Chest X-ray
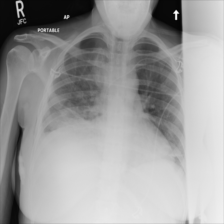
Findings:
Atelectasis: negative
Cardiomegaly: negative
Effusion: negative
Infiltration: positive
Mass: negative
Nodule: negative
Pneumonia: negative
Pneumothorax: positive
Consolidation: negative
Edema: negative
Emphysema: negative
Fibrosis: negative
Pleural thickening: negative
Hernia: negative